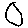
Label: circle